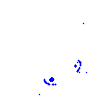
Particle: pion